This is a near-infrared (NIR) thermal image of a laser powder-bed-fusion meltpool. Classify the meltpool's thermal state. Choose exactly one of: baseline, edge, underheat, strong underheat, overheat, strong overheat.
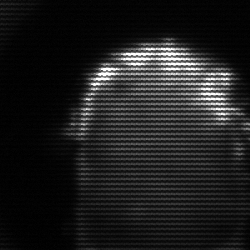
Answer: baseline